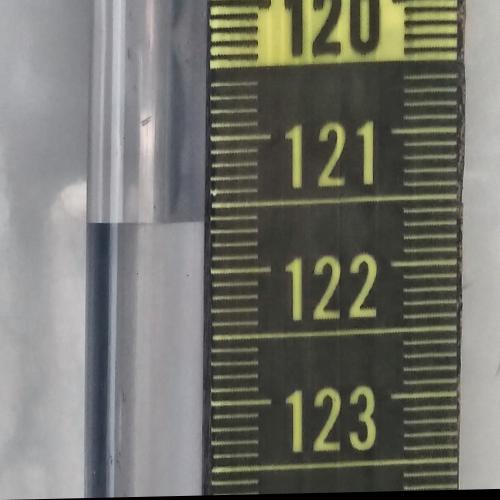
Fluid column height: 121.6 cm